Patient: sex M, age 61
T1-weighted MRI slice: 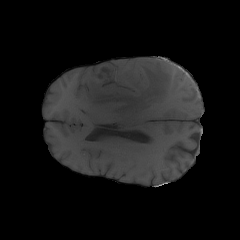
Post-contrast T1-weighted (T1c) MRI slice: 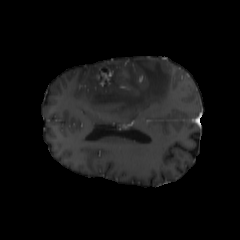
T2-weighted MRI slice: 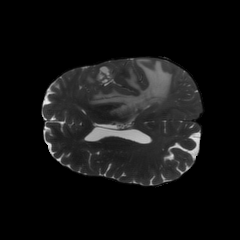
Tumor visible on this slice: yes
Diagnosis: Glioblastoma, IDH-wildtype
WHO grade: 4